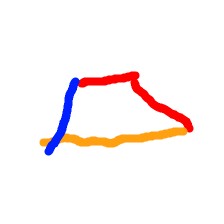
Shape: trapezoid